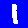
Digit: 1